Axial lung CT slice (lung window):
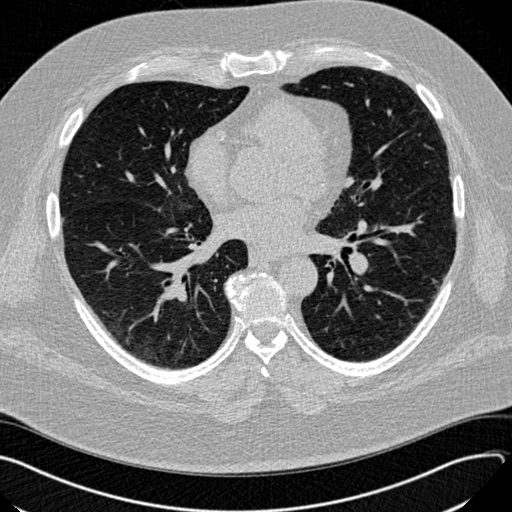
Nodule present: no